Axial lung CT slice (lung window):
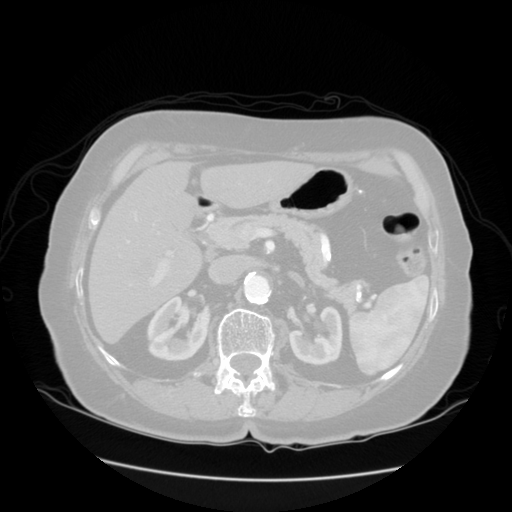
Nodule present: no